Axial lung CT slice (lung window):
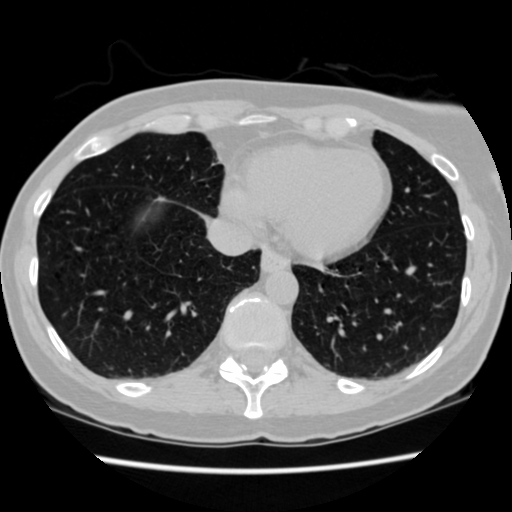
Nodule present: no